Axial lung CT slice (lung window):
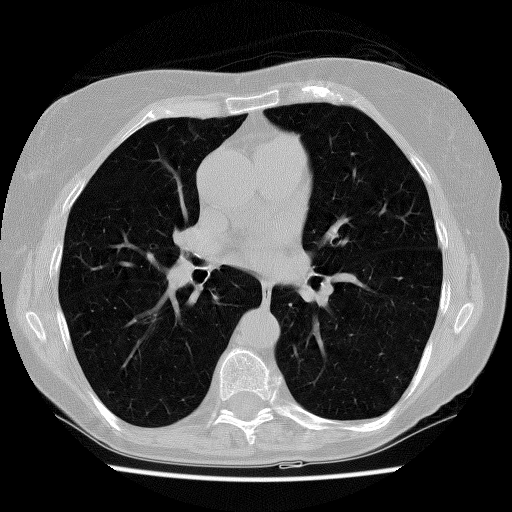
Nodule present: no